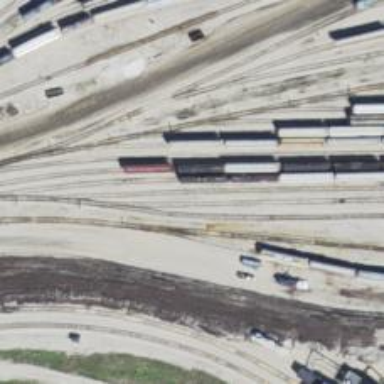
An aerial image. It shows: Rail spur service.